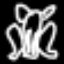
Label: frog